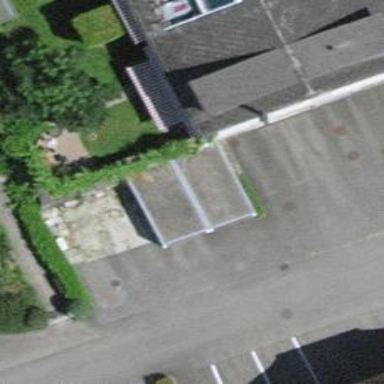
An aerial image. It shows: Group of garages.